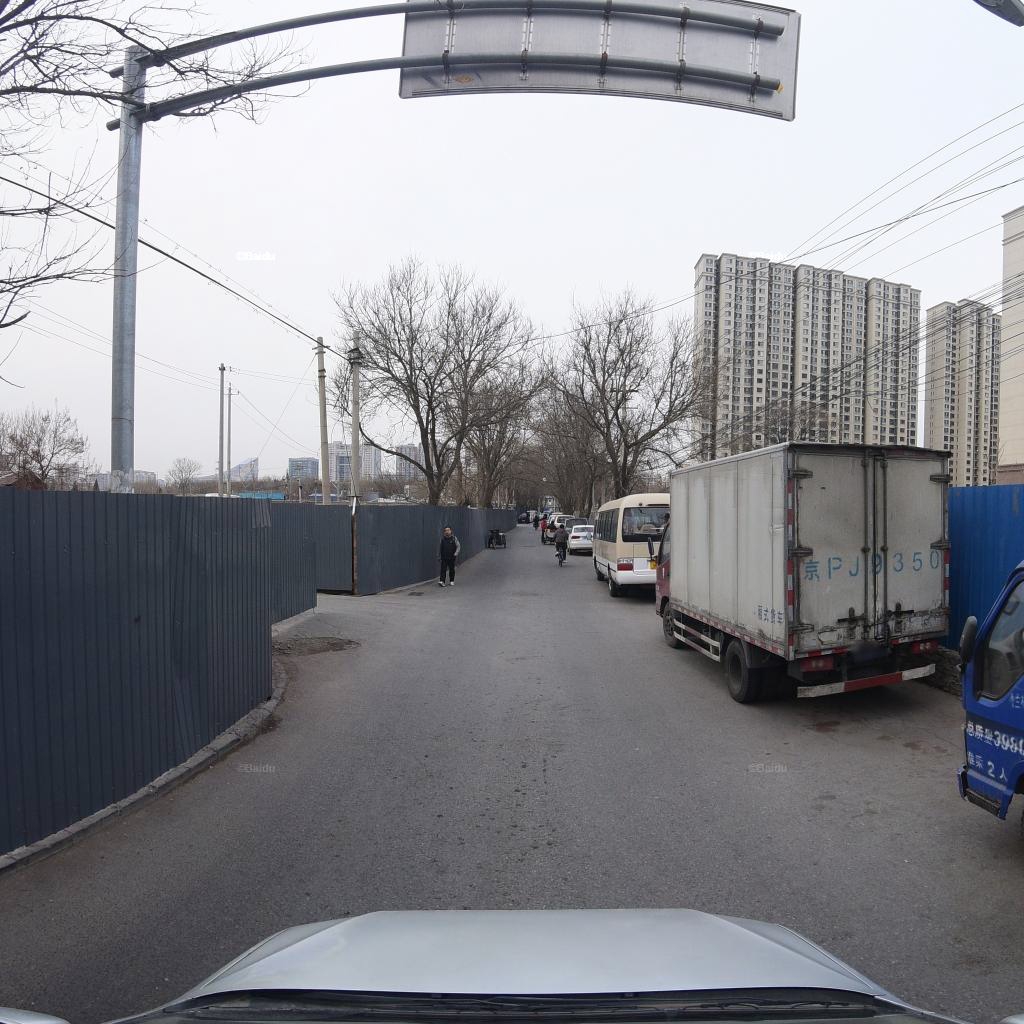
Region: Fengtai
Road damage annotations: manhole cover, pothole